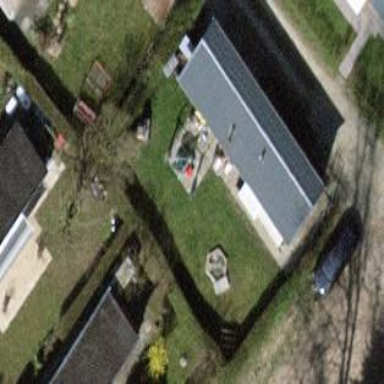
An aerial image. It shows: Static caravan with gabled roof.